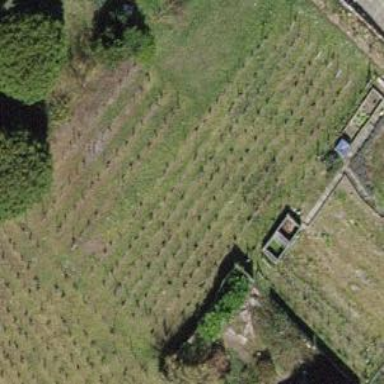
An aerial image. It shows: Vineyard.